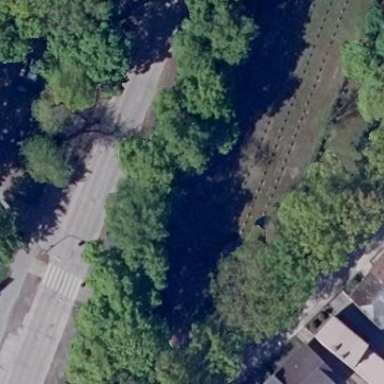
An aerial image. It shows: Cemetery.